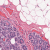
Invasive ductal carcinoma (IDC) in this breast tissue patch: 1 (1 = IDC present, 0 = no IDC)